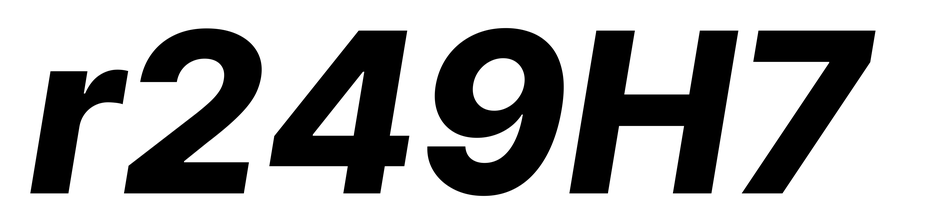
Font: Inter-Italic_ExtraBold_Italic